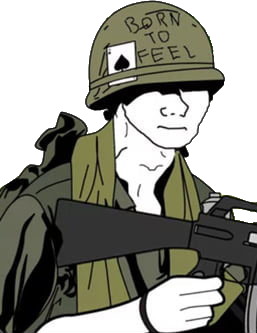
Label: 5_Doomer